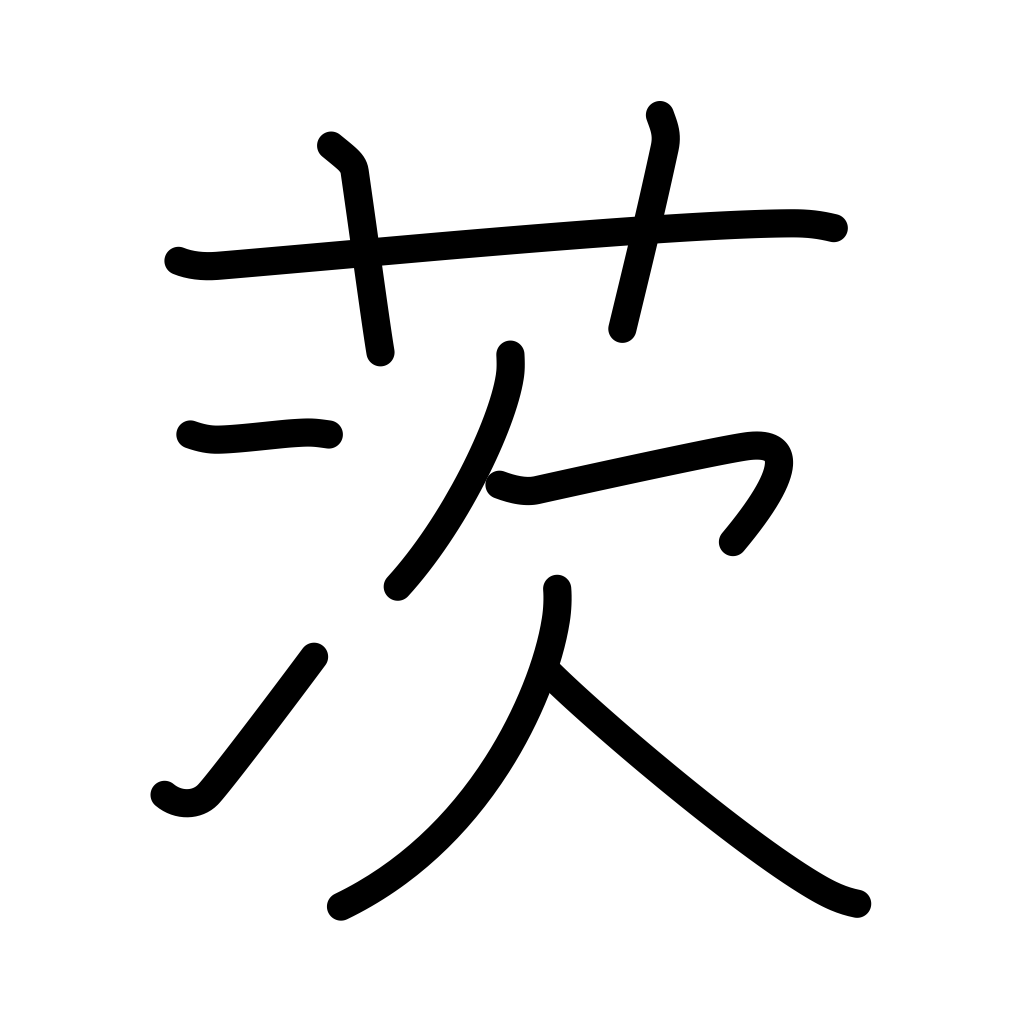
Meaning: briar, thorn